Question: By default in ASP.NET MVC, when the system generate views (scaffolding) we have the label on one line and the textbox on the next line. I would like to have the label and the textbox on the same line and having the textbox on the whole width (100%). I try to achieve this without success.
I found some similar posts but not allowing me to have the textbox on the whole width!
Here is what I want:

So, by default I have:
'''
<div class="editor-label"> @Html.LabelFor(model => model.Descr) </div>
<div class="editor-field"> @Html.EditorFor(model => model.Descr) </div>
<div class="editor-label"> @Html.LabelFor(model => model.Year) </div>
<div class="editor-field"> @Html.EditorFor(model => model.Year) </div>
'''
Any idea?
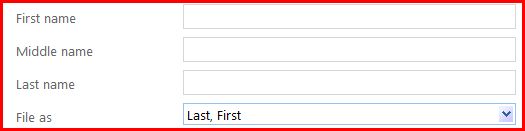
Answer: That's a purely HTML/CSS question that has nothing to do with ASP.NET MVC. I would recommend you the <URL> for creating nice HTML forms with CSS.
So in your case you could 'float: left' the label and define it a fixed width. Just as illustrated in <URL> I wrote for you:
'''
.editor-label {
float: left;
width: 200px;
}
.editor-field {
margin-left: 200px;
}
.editor-field input {
width: 100%;
}
'''